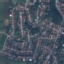
Land use / land cover: Residential